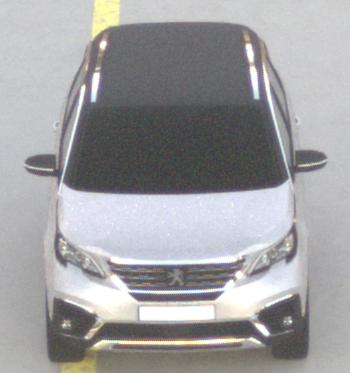
Make: Peugeot
Model: 5008 1.2 PureTech 130 Active
Detailed model: 5008 (II) (03/17 - 09/20)
Model produced from: 2017/03
Model produced until: 2018/07
Doors: 5
Color: white
Road condition: dry road
Daytime: sunrise or sunset
Contrast: low contrast